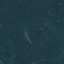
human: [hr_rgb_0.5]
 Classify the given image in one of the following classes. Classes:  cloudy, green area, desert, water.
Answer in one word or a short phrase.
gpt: green area